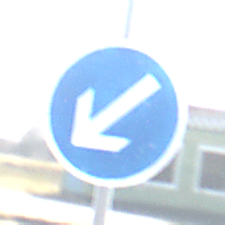
Verkehrszeichen: VorgeschriebeneVorbeifahrtLinks
Umgebung: Outdoor, Suburban
Tageszeit: Midday
Wetter: PartlyCloudy
Licht: Natural
Jahreszeit: NotSpecified
Kontrast: HighContrast